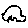
Label: car